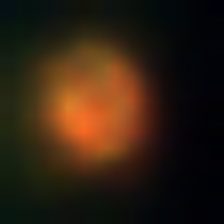
Taxon: NanoPlankton
Group: Other